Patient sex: M
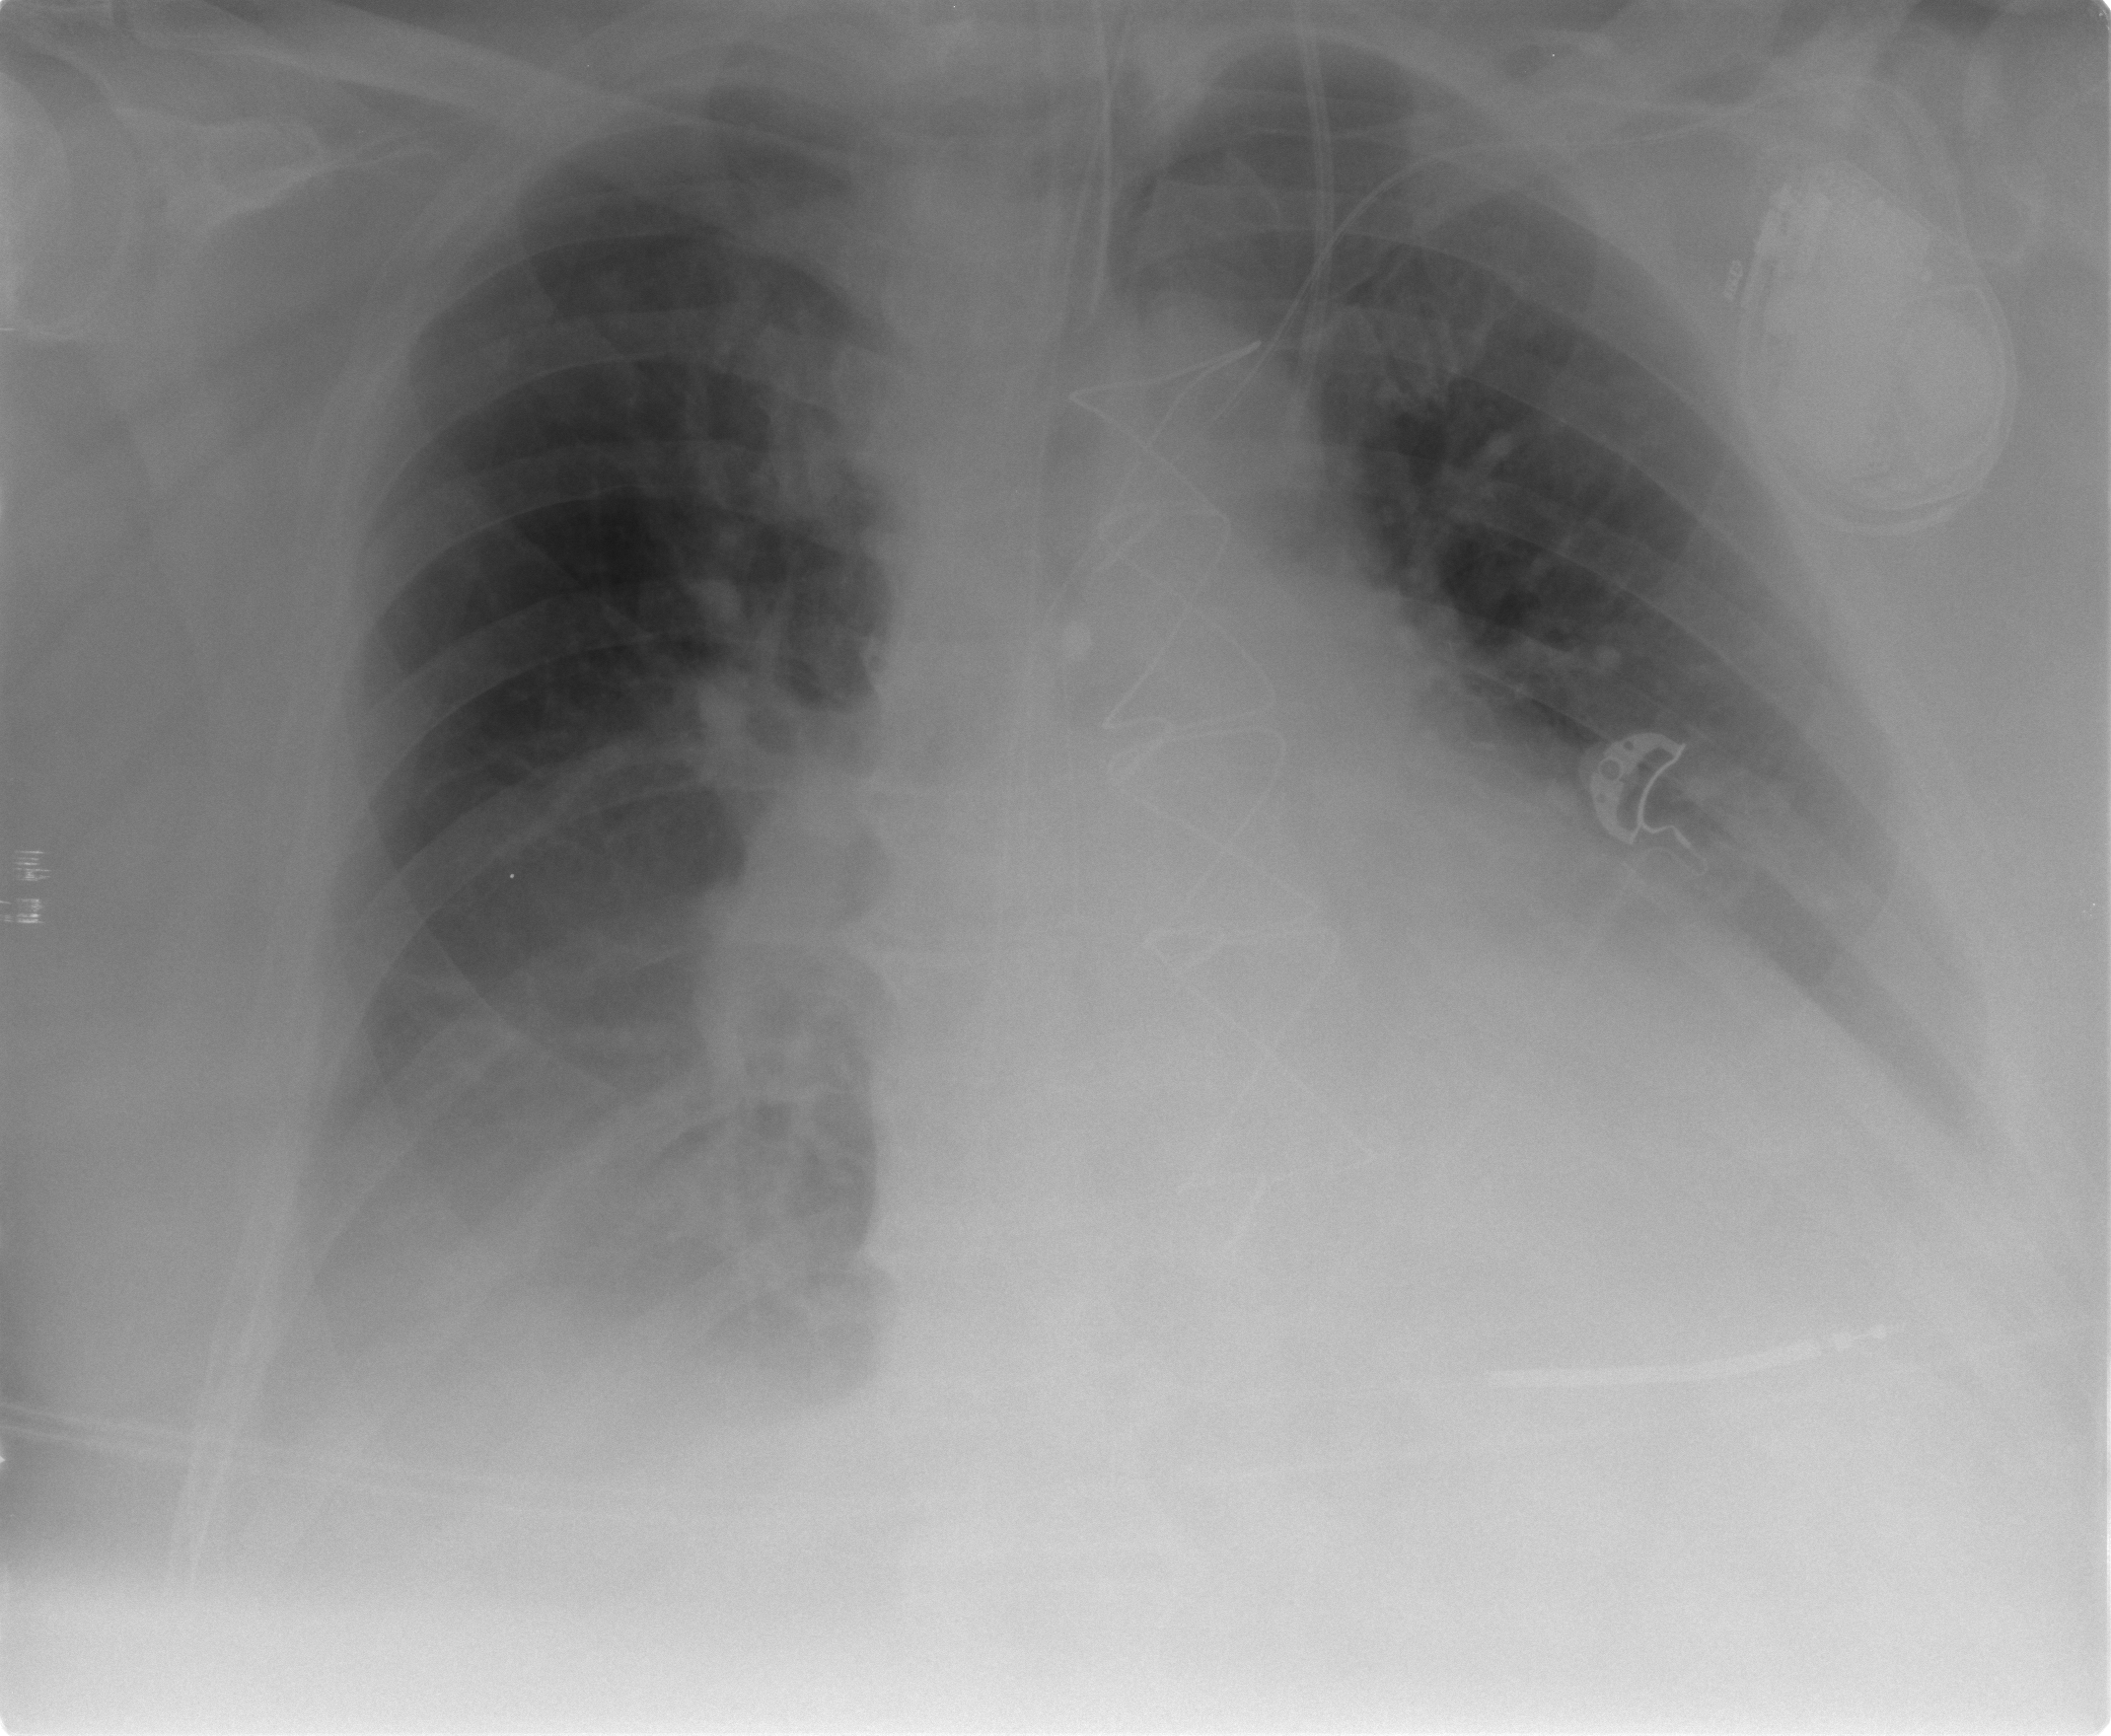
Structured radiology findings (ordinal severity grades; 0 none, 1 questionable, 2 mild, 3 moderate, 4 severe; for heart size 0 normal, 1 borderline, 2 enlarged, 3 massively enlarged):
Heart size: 2
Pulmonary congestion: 2
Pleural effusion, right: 2
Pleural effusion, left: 2
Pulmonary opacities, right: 0
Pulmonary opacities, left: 0
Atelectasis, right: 2
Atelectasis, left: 0